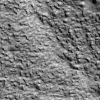
Atmospheric dust classification: not_dusty